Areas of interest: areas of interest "Scientific Research Institution"
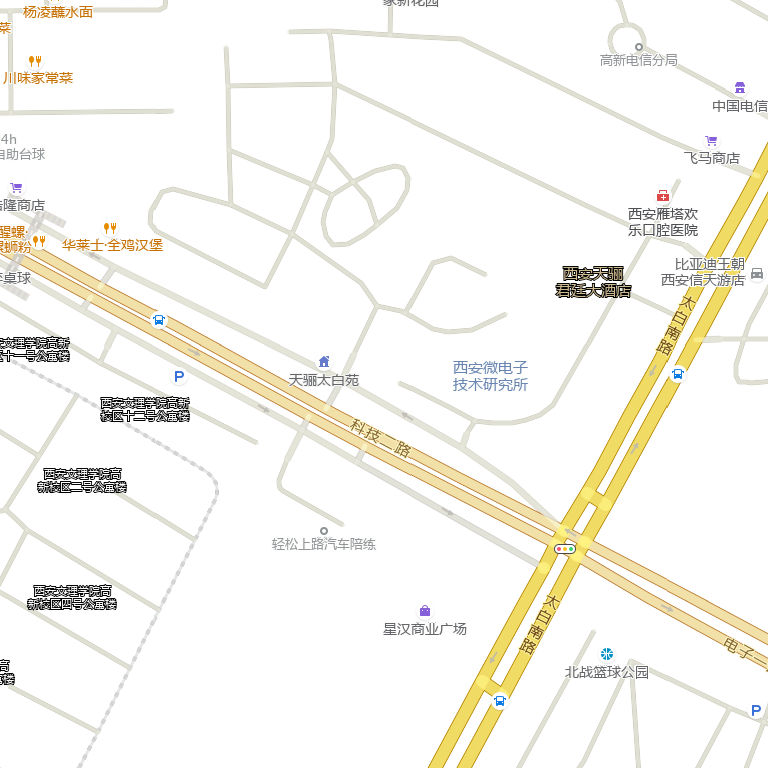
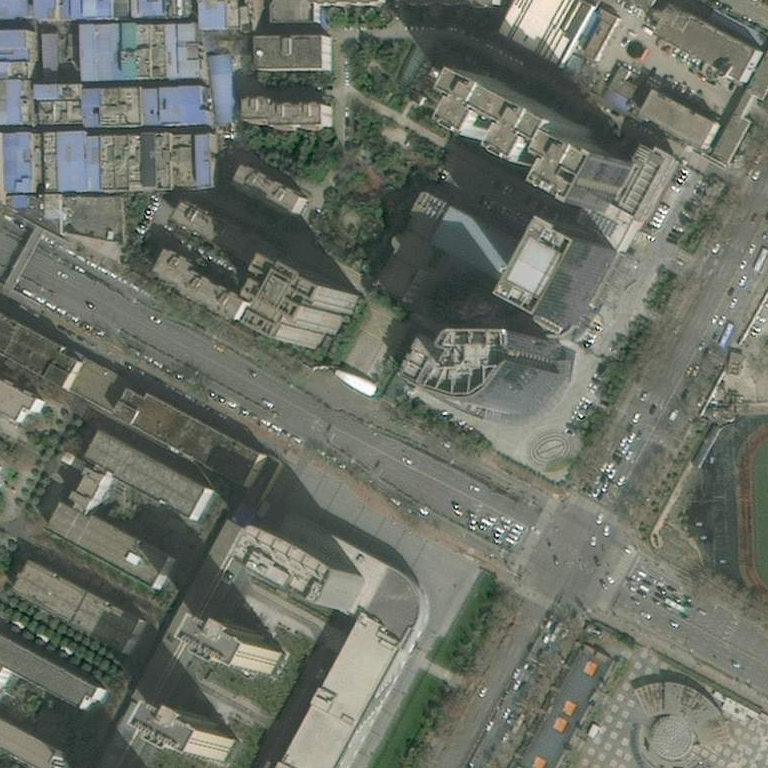